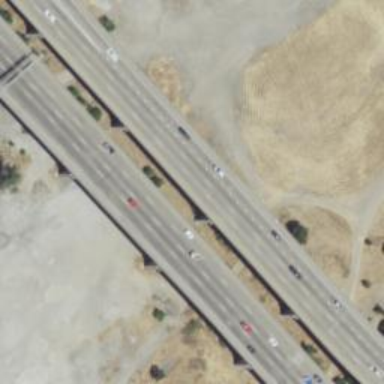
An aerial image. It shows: Viaduct bridge on motorway.